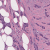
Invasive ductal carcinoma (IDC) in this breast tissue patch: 1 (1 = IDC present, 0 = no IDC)